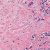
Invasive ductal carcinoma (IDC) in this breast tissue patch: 1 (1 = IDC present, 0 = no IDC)